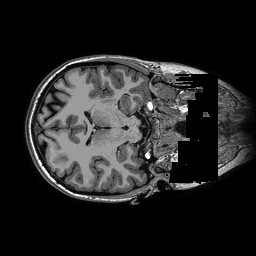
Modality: T1w
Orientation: axial
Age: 27
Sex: female